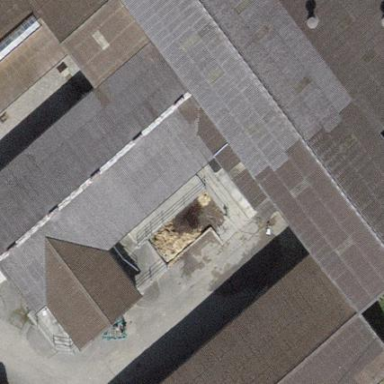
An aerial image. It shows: Farm auxiliary building.